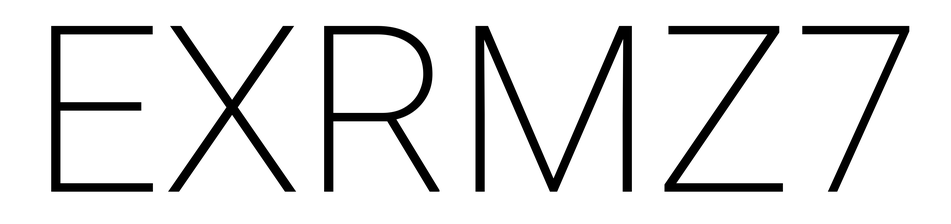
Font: Roboto_ExtraLight